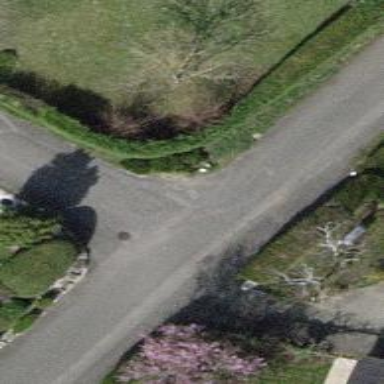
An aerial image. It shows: Alleyway designated as service road.